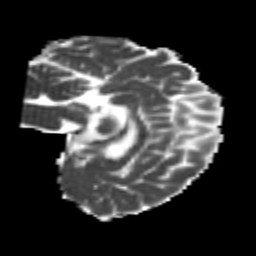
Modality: MD
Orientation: sagittal
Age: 22
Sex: male
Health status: healthy
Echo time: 0.074 s